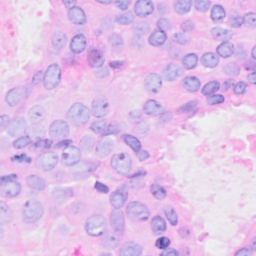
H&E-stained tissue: Breast